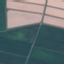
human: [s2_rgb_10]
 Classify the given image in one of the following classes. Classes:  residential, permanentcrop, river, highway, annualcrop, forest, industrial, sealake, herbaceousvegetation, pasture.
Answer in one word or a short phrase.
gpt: AnnualCrop